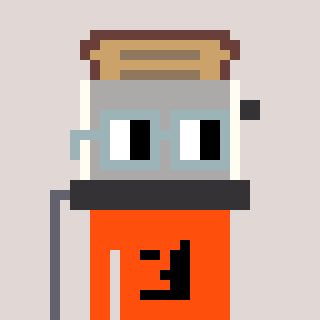
a pixel art character with square dark gray glasses, a toaster-shaped head and a orange-colored body on a warm background